Here is a 2-D grayscale rendering of raw rotating-machine vibration samples (signal-to-image). Determine the machine's mechanical condition. Answer with exactly one of: normal, misalignment, unbalance, looseness.
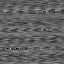
Answer: looseness